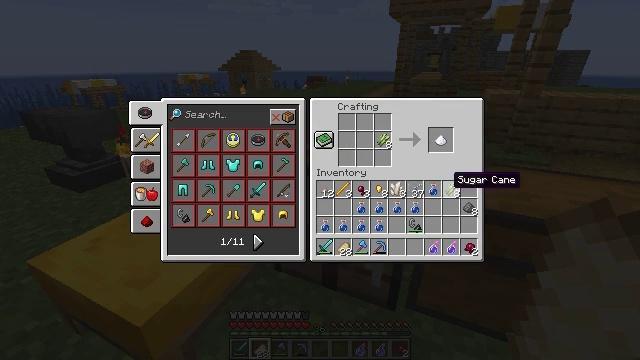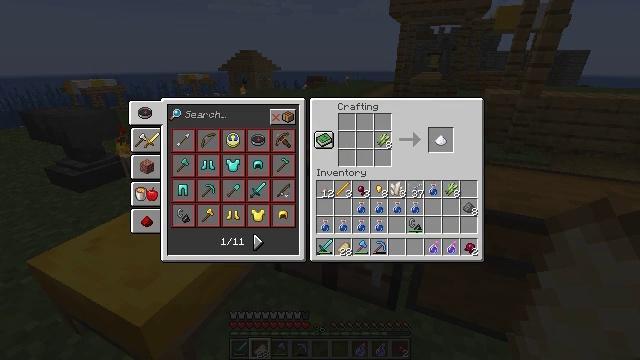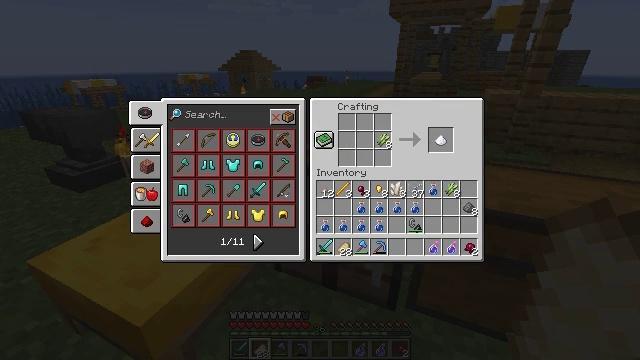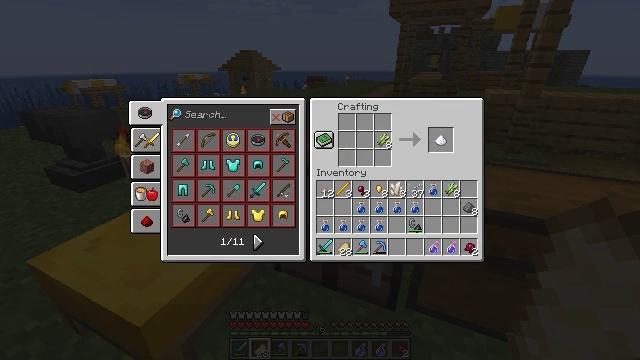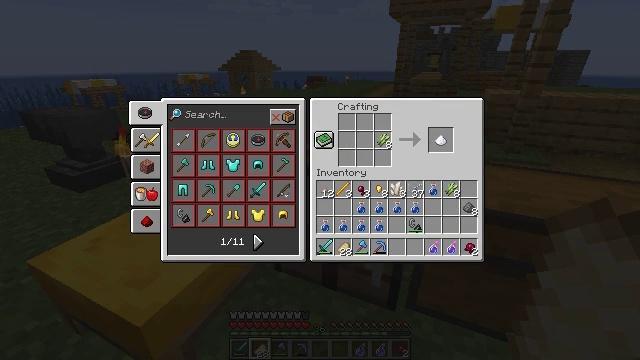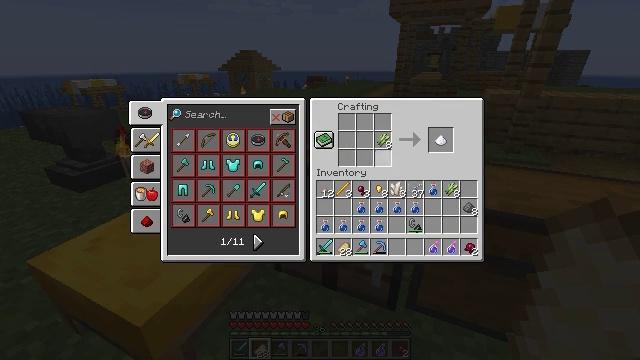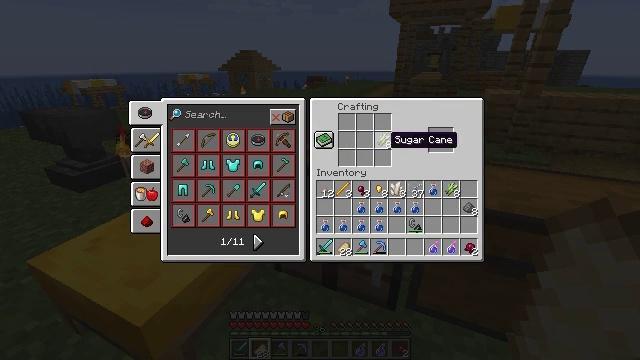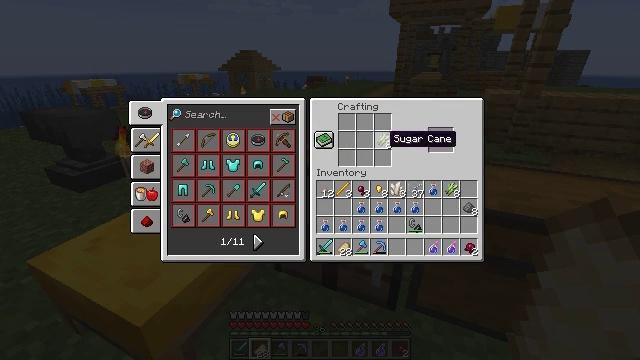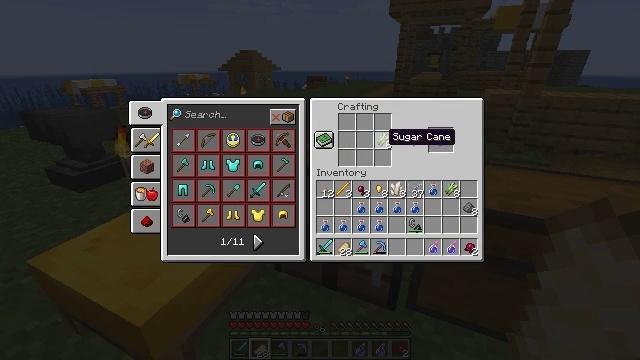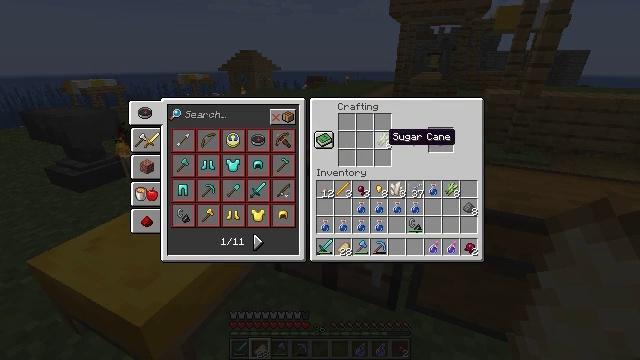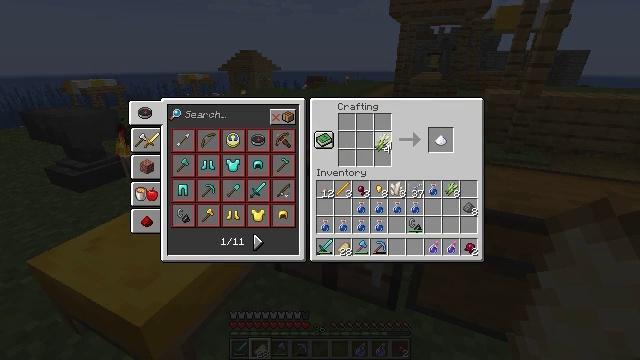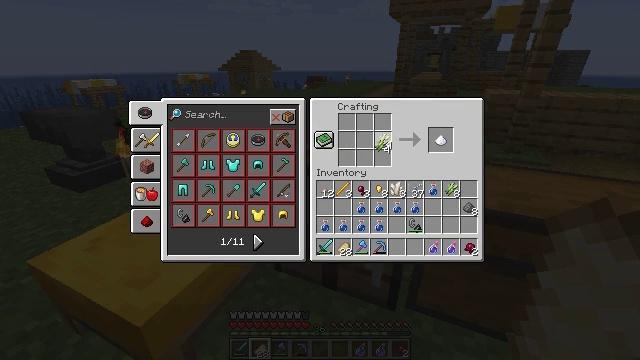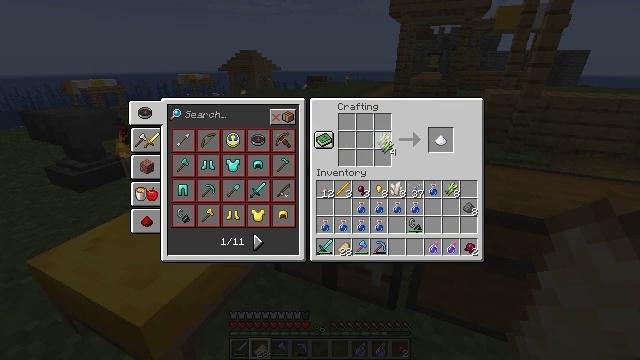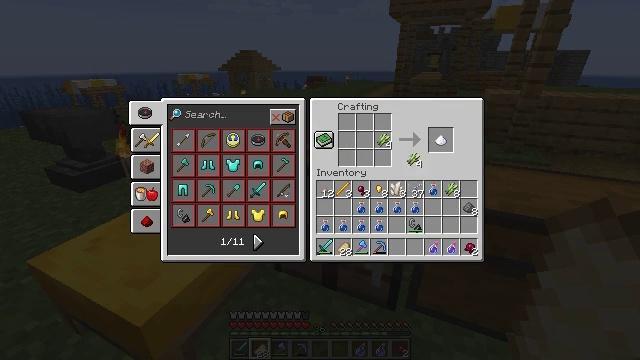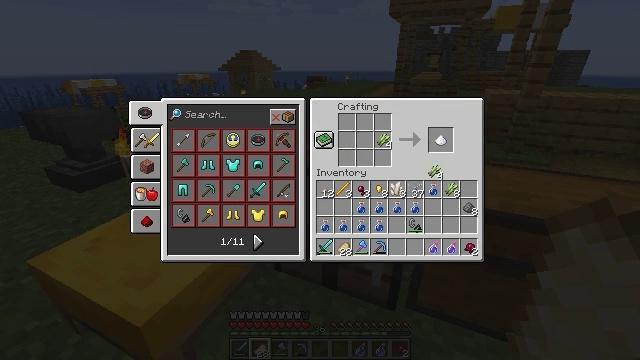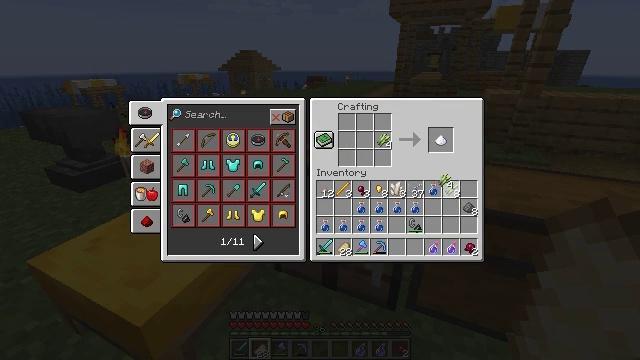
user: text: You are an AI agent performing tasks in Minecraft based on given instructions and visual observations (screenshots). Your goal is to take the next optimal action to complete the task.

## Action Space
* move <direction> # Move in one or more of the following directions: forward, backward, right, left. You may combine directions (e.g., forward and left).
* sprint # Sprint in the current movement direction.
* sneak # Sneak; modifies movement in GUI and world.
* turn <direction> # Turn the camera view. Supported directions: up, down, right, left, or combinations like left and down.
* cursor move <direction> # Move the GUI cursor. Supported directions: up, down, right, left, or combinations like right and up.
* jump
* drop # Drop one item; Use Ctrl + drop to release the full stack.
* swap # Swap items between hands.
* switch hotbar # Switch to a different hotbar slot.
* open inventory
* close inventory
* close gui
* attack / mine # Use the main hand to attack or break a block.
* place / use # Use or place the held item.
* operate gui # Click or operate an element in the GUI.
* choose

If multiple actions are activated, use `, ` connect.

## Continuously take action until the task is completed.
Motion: motion action
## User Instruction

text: Create sugar from sugarcane.
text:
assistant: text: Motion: cursor move left and up
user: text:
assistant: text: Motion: cursor move left and up
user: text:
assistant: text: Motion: cursor move left
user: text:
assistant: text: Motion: cursor move left
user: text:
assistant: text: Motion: cursor move left
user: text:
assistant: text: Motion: no_op
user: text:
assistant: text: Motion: no_op
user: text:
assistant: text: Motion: no_op
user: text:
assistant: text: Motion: no_op
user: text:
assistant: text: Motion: choose
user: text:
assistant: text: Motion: choose
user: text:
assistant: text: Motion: choose
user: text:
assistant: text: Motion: cursor move right and down
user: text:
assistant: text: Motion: cursor move right and down
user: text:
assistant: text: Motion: cursor move right and down
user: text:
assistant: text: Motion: no_op
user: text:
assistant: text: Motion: no_op
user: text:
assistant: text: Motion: no_op
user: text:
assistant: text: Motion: no_op
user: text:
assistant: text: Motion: operate gui
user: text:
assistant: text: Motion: operate gui
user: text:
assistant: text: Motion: no_op
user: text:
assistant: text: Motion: no_op
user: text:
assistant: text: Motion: no_op
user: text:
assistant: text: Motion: no_op
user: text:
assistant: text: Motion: no_op
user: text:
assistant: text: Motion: no_op
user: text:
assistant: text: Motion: no_op
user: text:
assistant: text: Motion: cursor move up
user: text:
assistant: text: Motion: cursor move up